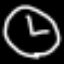
Label: clock